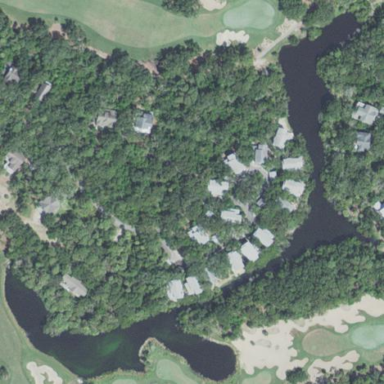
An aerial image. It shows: Water hazard on golf course. The hazard is natural water feature.